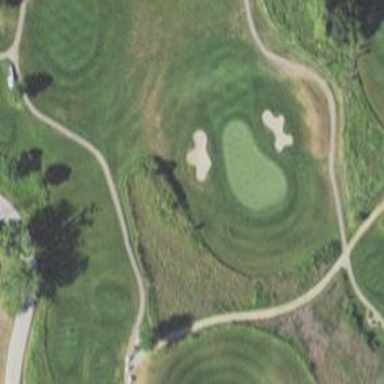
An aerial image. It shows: Golf hole.